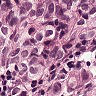
Metastatic tissue present: yes